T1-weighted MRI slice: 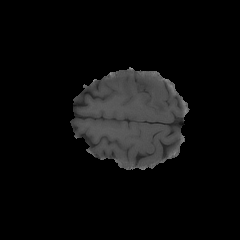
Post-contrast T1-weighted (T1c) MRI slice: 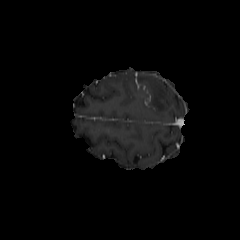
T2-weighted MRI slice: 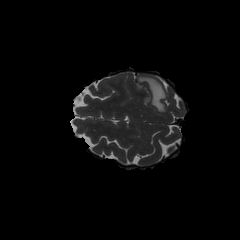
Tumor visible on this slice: yes